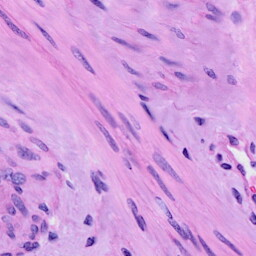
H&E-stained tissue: Cervix